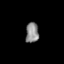
Tissue: skin
Cell type: Epithelial cells
Senescence score: 0.2591
Nuclear area (px): 261
Mean DAPI intensity: 137.261